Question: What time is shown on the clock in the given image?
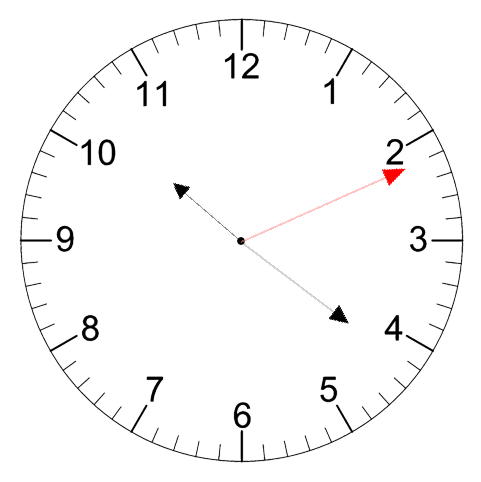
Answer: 10:21:11